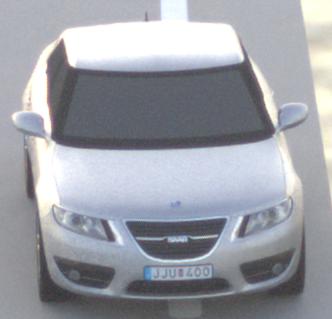
Make: Saab
Model: 5-Sep
Detailed model: 9-5 1.6T
Model produced from: 2010/06
Model produced until: 2011/12
Doors: 4
Color: white
Road condition: dry road
Daytime: sunrise or sunset
Contrast: low contrast